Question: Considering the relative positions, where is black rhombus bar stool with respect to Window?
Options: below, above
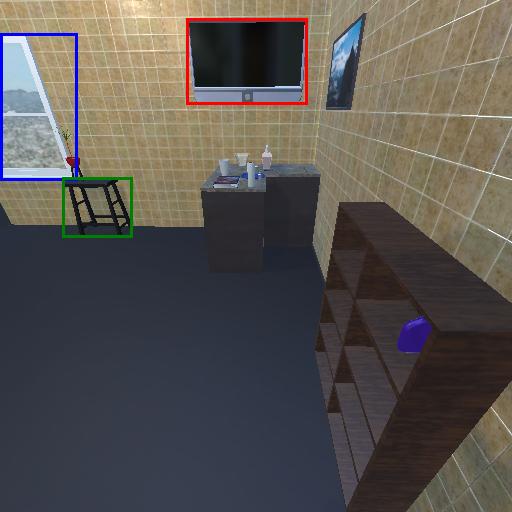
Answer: below